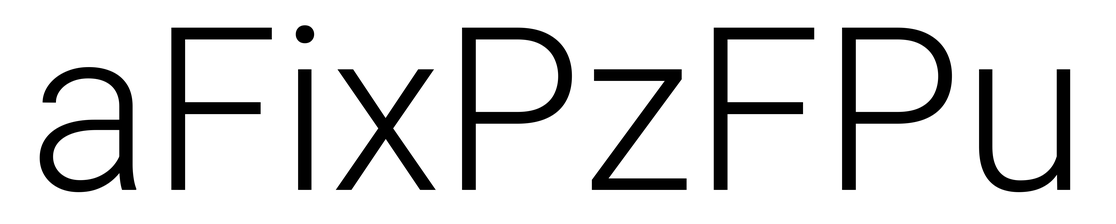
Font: Roboto_Light